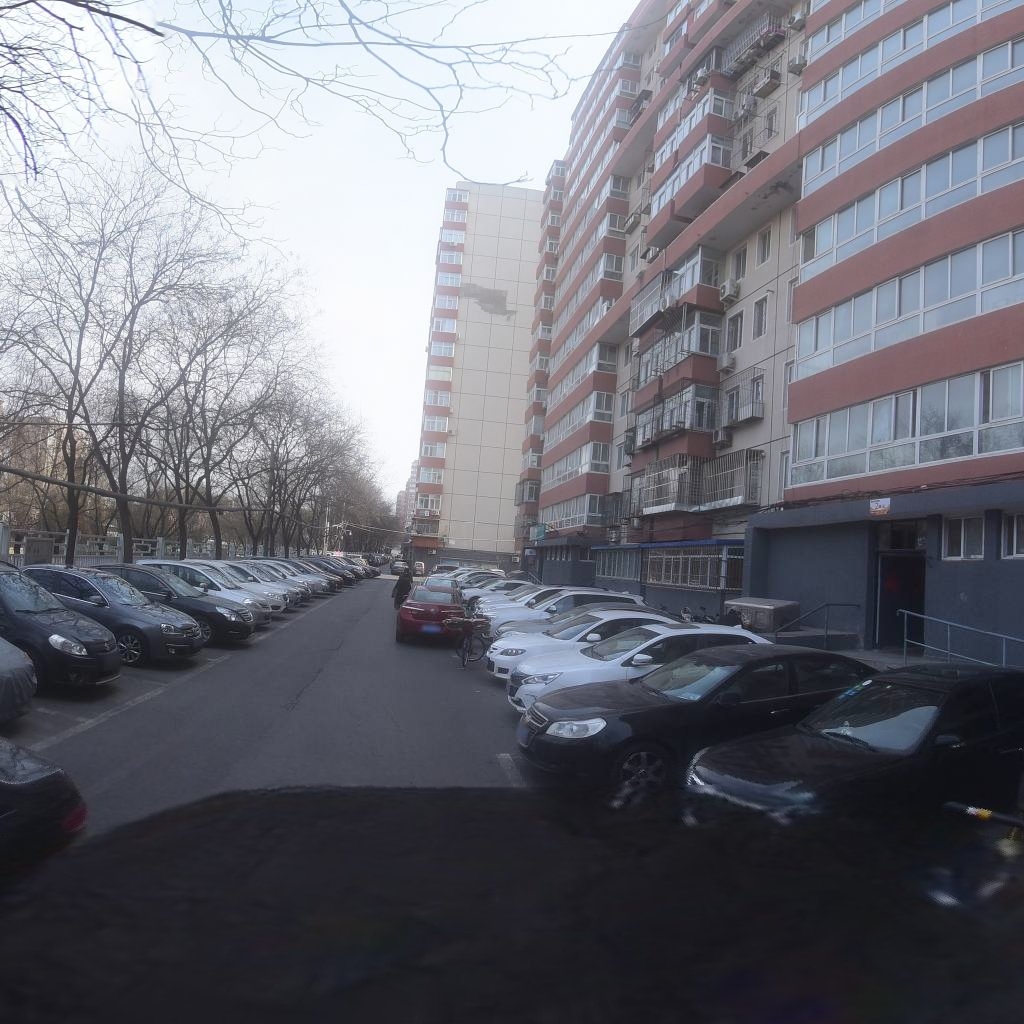
Region: Chaoyang
Road damage annotations: longitudinal crack, longitudinal crack